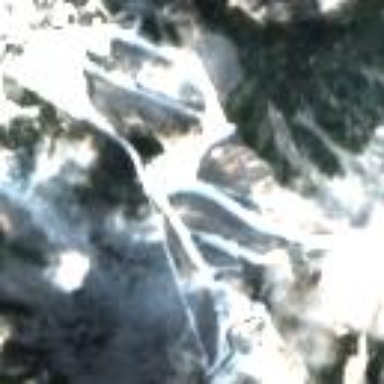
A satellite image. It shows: Area designated for winter sports.